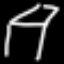
Label: chair